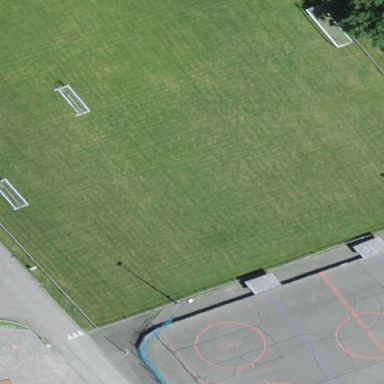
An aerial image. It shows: Soccer pitch for leisure land activities.